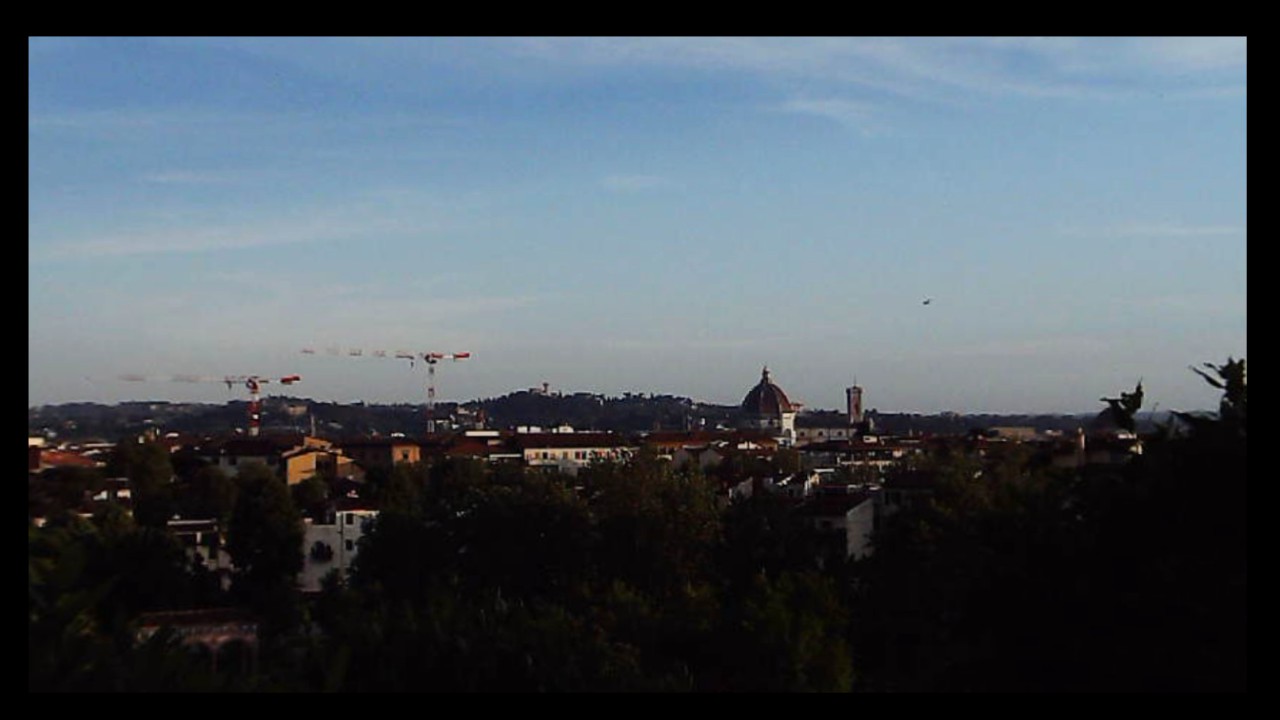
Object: DarwinFPV cineape20